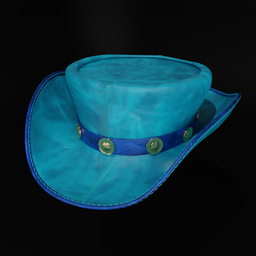
Label: people